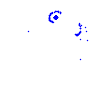
Particle: electron